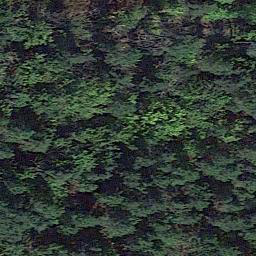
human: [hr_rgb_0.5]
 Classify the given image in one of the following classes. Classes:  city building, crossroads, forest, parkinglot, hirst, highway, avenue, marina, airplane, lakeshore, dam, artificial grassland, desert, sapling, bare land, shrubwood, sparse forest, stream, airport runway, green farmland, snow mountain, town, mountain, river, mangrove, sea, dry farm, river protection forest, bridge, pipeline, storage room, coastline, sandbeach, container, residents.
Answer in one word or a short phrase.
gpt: forest